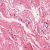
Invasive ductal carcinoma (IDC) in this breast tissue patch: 0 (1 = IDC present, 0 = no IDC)